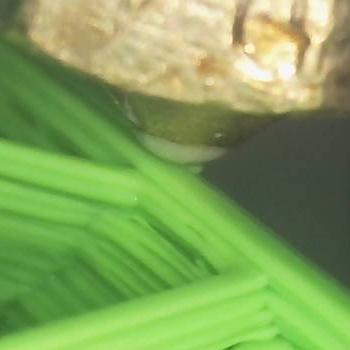
Flow rate: 149%